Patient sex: M
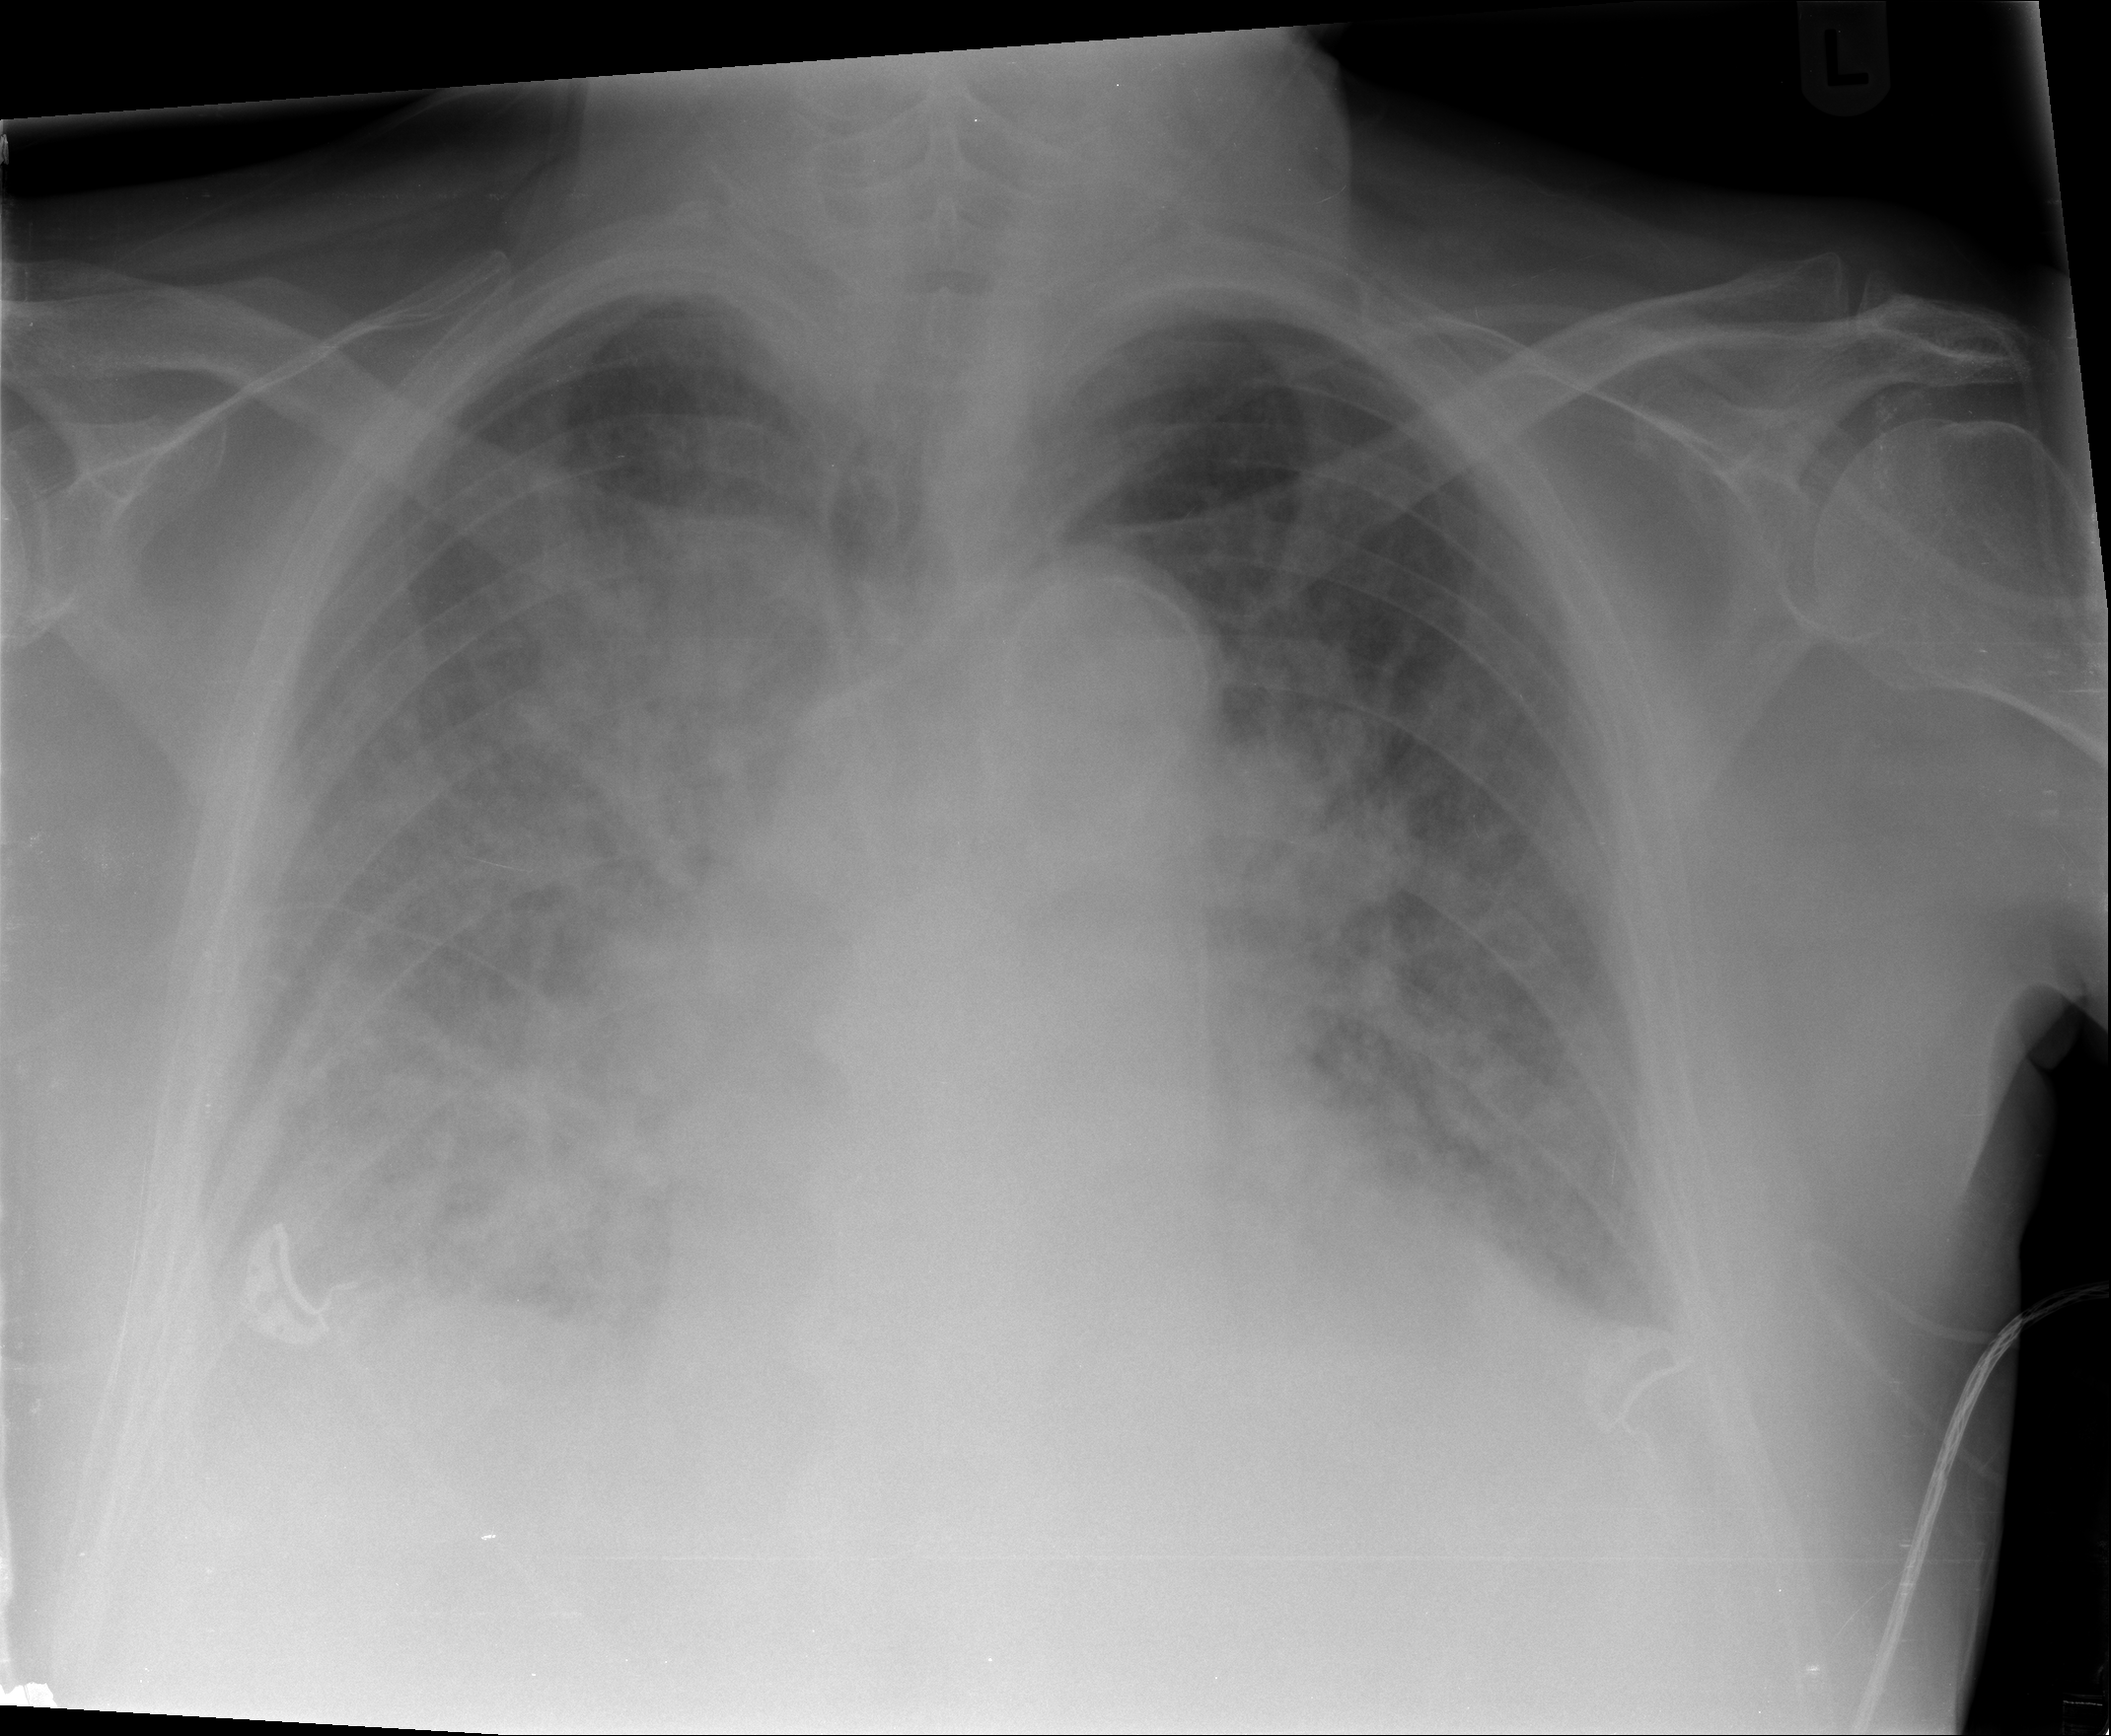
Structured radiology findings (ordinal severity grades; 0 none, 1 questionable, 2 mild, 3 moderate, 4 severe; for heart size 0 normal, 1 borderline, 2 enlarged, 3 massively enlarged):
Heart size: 2
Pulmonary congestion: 3
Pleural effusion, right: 2
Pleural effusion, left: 2
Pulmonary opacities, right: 3
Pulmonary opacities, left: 3
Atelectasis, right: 3
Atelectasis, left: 3